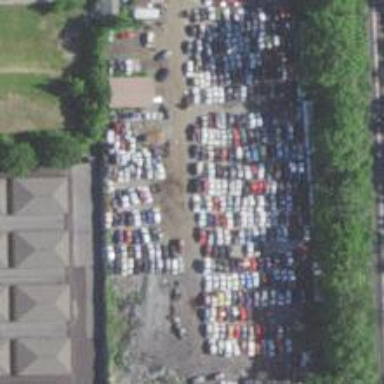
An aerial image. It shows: Scrap yard situated in industrial area.